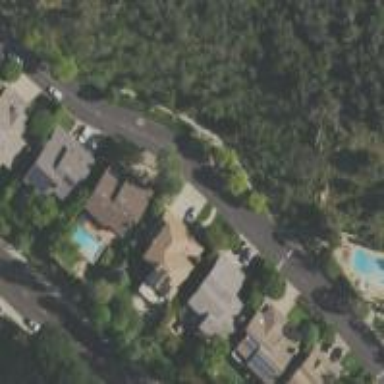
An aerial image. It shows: Residential alley serving as service road.